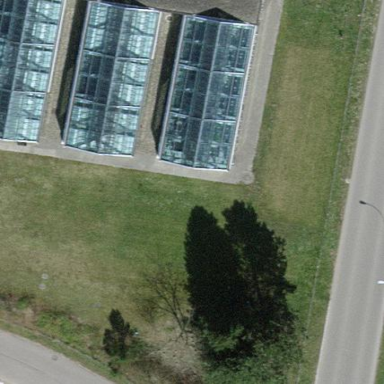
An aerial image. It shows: Greenhouse.